Question: I am trying to create a BackgroundImage class that has the purpose of creating a background with several image layers, I am using a JLayeredPane to achieve the layers.
The background image will hold a permanent base image and will have methods that allows me(hopefully) to fade in and out images upon this base image.
Right now i'm stuck at the base image being located wrong.
Here is a image that shows the problem:

As you can see in the image, there is a slight grey area above the image that is not supposed to be there. I would like the base image to take all the space.
Here is a MCVE:
'''
import java.awt.*;
import javax.swing.*;
final class BackgroundTest extends JFrame {
public static void main(String[] args) {
new BackgroundTest();
}
BackgroundTest() {
JPanel contentPanel = new JPanel();
BackgroundImage bgImage = new BackgroundImage(contentPanel);
add(contentPanel);
setSize(getScreenDimension());
setDefaultCloseOperation(JFrame.EXIT_ON_CLOSE);
setLocationRelativeTo(null);
setVisible(true);
}
public static Dimension getScreenDimension() {
GraphicsEnvironment ge = GraphicsEnvironment.getLocalGraphicsEnvironment();
Rectangle bounds = ge.getMaximumWindowBounds();
return new Dimension((int) bounds.getWidth(), (int) bounds.getHeight());
}
}
'''
'''
import java.awt.*;
import java.awt.image.BufferedImage;
import java.io.IOException;
import javax.imageio.ImageIO;
import javax.swing.*;
import org.imgscalr.Scalr;
class BackgroundImage {
private final BaseImage baseImage;
private final JPanel targetPanel;
private final JLayeredPane layeredPane;
BackgroundImage(JPanel targetPanel) {
this.targetPanel = targetPanel;
layeredPane = new JLayeredPane();
Dimension screenDimension = BackgroundTest.getScreenDimension();
layeredPane.setPreferredSize(screenDimension);
layeredPane.setMaximumSize(screenDimension);
layeredPane.setMinimumSize(screenDimension);
baseImage = new BaseImage();
layeredPane.add(baseImage, new Integer(0));
targetPanel.add(layeredPane);
}
public void addCharacterImageToBase(int characterIdentifier) {
}
public void replaceCurrentCharacterImage(int characterIdentifier) {
}
private class BaseImage extends JComponent {
private ImageIcon imageIcon;
private int imageWidth, imageHeight;
BaseImage() {
BufferedImage backgroundImage;
try {
Dimension screenSize = BackgroundTest.getScreenDimension();
imageWidth = screenSize.width;
imageHeight = screenSize.height;
setBounds(0, 0, imageWidth, imageHeight);
backgroundImage = ImageIO.read(getClass().getResource("/images/background/sky.jpg"));
if (imageWidth > 0 && imageHeight > 0) {
backgroundImage = Scalr.resize(backgroundImage, Scalr.Method.QUALITY, Scalr.Mode.FIT_EXACT, imageWidth, imageHeight, Scalr.OP_ANTIALIAS);
}
imageIcon = new ImageIcon(backgroundImage);
} catch (IOException e) {
Main.getLogger().log(java.util.logging.Level.INFO, e.getMessage(), e);
}
}
public int getImageWidth() {
return imageWidth;
}
public int getImageHeight() {
return imageHeight;
}
@Override
protected void paintComponent(Graphics g) {
super.paintComponent(g);
g.drawImage(imageIcon.getImage(), 0, 0, imageWidth, imageHeight, this);
}
}
private class CharacterImage extends JComponent {
CharacterImage(int currentLevelNumber) {
}
}
}
'''
Thank you for your time.
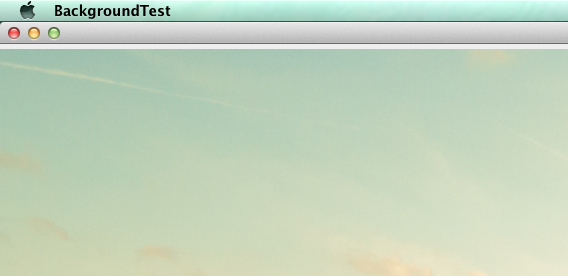
Answer: The answer is that your JPanel has a BorderLayout by default and its hgap and vgap are not 0.
You need this:
'''
JPanel contentPanel = new JPanel(new BorderLayout(0,0));
'''